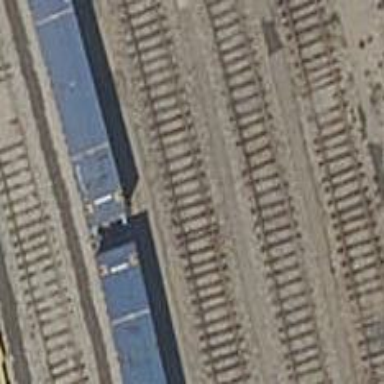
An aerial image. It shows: Rail yard with electrified contact lines for the trains.